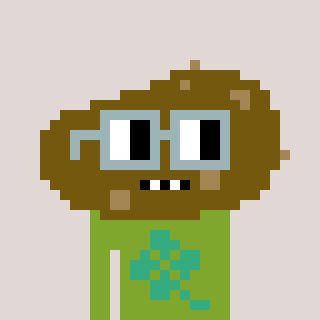
a pixel art character with square dark gray glasses, a potato-shaped head and a slimegreen-colored body on a warm background